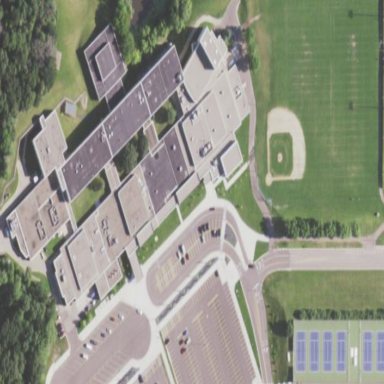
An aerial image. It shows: School building.